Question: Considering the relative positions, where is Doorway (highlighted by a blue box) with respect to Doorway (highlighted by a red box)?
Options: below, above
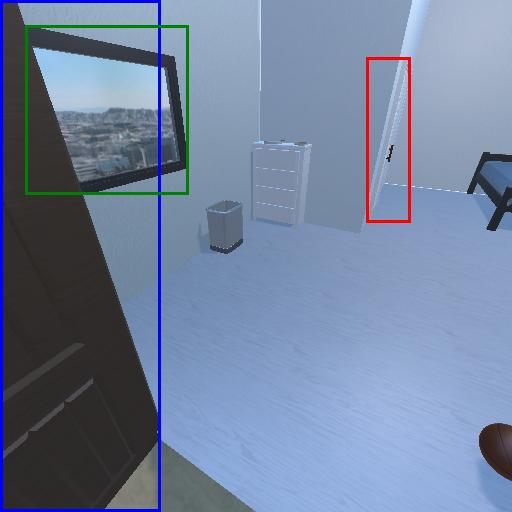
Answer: below